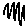
Label: zigzag